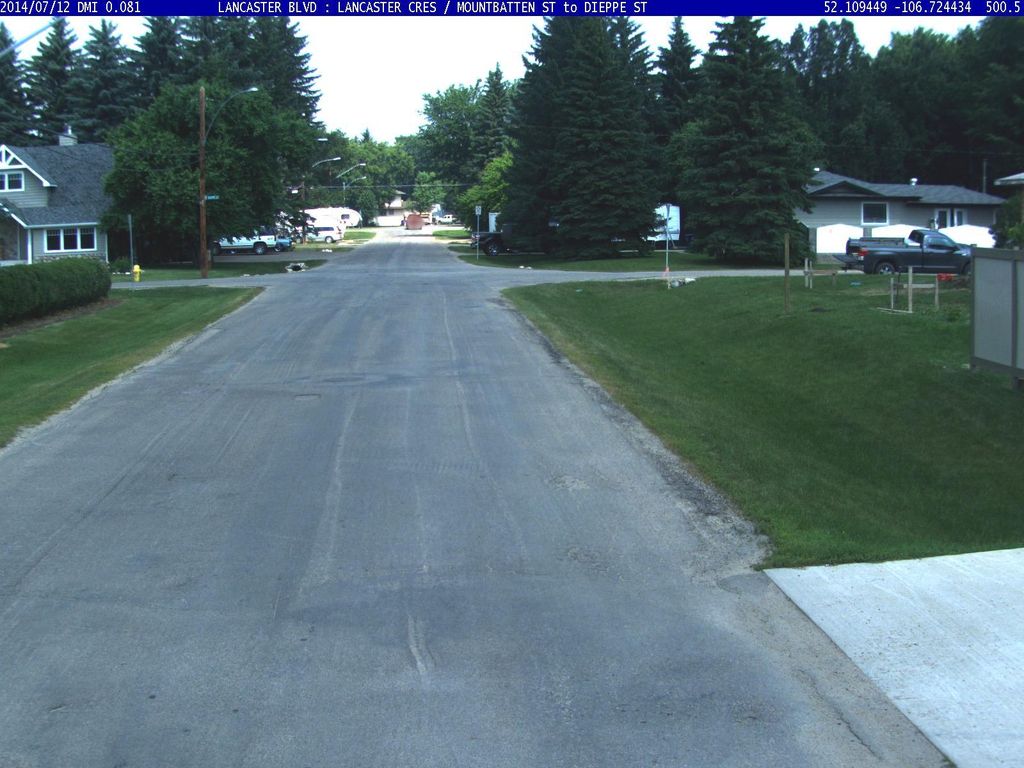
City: saskatoon